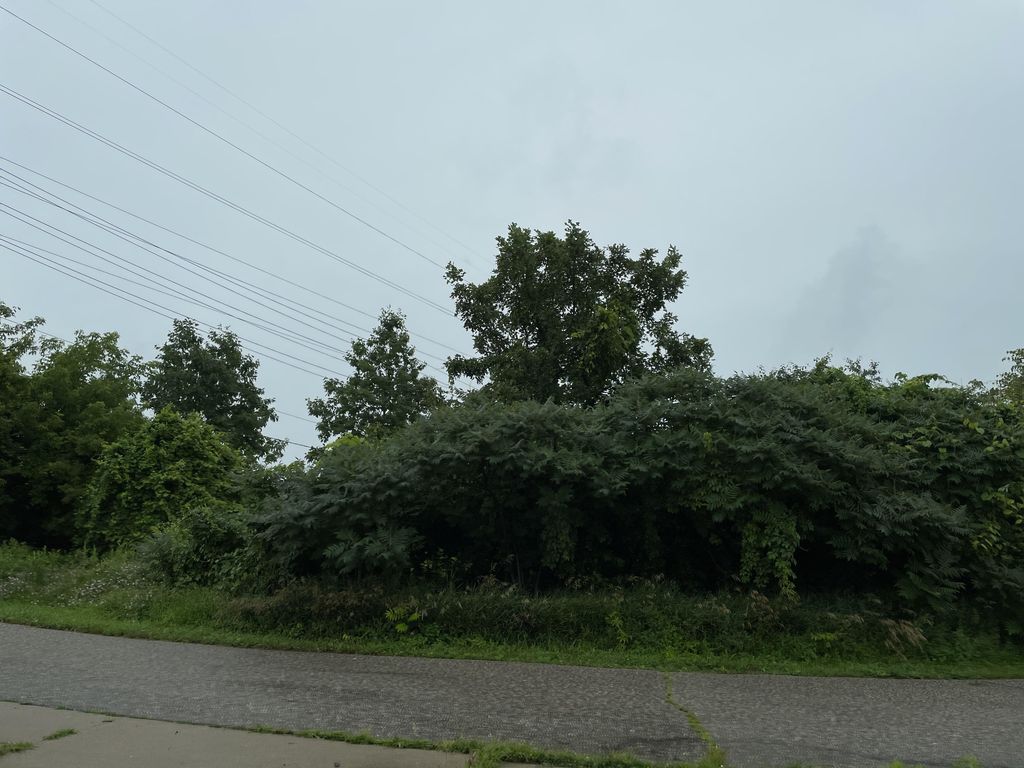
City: kitchener-waterloo